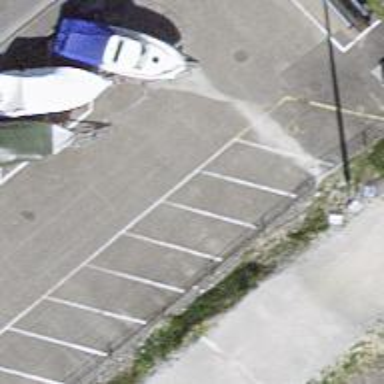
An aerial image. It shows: Asphalt parking aisle road for service vehicles.